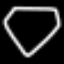
Label: diamond